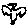
Label: bird